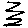
Label: zigzag